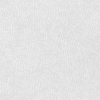
Atmospheric dust classification: dusty